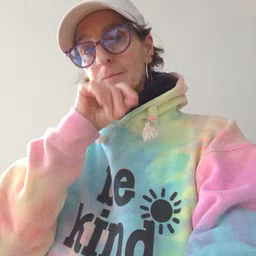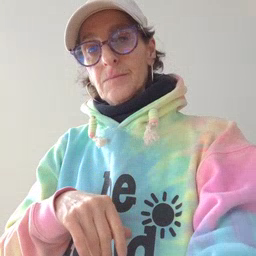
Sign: goose